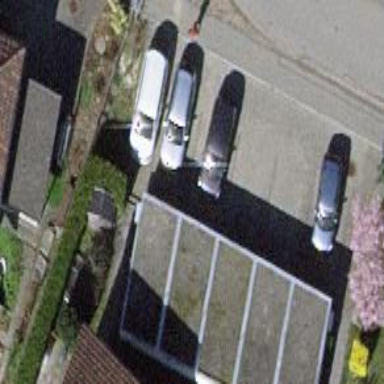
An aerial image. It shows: Group of garages.